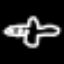
Label: airplane